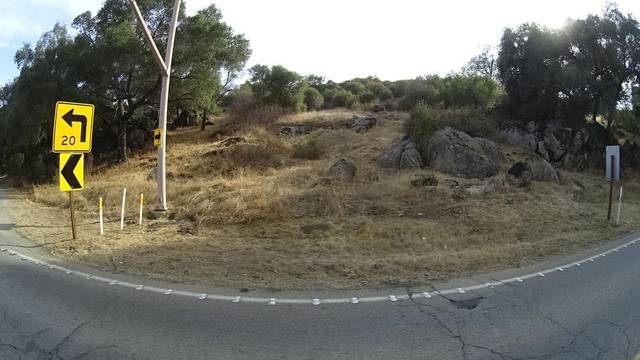
Region: United States
Coordinates: 32.941, -116.858